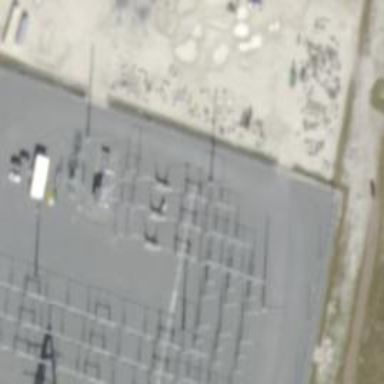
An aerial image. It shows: Switch used for power control.